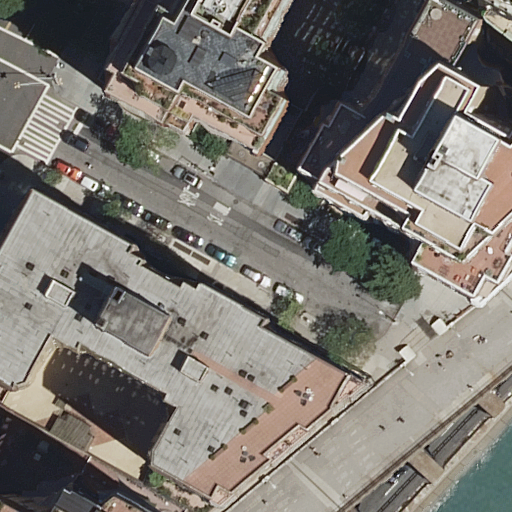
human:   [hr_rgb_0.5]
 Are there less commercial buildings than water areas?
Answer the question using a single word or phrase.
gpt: yes

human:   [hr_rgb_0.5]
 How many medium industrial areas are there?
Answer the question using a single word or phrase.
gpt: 0

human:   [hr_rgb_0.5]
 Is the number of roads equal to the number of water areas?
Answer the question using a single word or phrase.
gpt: no

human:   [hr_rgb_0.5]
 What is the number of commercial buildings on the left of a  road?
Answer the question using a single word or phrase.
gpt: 0

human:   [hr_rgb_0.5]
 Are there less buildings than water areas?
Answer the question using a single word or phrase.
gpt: no

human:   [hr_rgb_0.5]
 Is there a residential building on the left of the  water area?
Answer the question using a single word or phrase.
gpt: yes

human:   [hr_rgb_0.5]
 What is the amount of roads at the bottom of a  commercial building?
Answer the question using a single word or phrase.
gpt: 0

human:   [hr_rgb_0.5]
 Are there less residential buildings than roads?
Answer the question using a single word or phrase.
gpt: yes

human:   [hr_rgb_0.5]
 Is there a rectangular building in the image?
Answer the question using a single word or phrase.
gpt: yes

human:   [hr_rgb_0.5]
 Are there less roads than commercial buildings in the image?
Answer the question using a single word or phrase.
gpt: no

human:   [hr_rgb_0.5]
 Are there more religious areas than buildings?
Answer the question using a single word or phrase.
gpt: no

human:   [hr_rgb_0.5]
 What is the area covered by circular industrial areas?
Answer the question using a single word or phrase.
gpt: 0m2

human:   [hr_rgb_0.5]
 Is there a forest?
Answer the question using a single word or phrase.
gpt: no

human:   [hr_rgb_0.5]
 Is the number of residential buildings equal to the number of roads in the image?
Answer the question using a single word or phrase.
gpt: no

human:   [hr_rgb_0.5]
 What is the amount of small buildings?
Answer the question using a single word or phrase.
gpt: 1

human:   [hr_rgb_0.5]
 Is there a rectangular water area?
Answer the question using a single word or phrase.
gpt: yes

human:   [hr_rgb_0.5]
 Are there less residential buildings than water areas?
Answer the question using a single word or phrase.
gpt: no

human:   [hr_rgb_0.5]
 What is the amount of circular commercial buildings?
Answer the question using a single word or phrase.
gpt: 0

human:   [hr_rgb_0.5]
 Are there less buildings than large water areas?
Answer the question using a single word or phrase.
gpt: no

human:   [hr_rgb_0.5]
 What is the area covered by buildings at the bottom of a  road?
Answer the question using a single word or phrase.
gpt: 726m2

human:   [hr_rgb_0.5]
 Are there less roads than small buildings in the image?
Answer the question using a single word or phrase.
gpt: no

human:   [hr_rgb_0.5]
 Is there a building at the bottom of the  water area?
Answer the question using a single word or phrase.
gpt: no

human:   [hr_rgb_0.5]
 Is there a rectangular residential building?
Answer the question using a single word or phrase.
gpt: yes

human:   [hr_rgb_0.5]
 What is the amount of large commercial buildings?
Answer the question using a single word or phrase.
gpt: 0

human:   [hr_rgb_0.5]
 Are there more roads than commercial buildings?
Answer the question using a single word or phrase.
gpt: yes

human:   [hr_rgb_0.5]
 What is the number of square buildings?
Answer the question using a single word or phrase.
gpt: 0

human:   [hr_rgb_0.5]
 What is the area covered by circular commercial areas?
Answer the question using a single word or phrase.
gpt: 0m2

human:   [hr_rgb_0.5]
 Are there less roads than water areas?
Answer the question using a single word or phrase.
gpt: no

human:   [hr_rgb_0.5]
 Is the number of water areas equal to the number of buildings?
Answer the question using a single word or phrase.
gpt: no

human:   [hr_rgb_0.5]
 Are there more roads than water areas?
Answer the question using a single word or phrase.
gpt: yes

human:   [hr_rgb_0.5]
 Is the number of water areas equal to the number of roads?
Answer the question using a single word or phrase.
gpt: no

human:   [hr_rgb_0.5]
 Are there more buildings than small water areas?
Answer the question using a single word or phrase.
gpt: yes

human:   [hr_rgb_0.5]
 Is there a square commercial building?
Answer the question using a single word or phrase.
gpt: no

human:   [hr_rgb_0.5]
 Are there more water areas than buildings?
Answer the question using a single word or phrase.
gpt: no

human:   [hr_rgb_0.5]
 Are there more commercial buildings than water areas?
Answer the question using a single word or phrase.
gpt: no

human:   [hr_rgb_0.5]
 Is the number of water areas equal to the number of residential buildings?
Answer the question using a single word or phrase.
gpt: no